Interaction volume radius: 5 \u00c5
Interaction volume height: 15 \u00c5
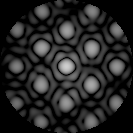
Disorder parameter: 0.1589